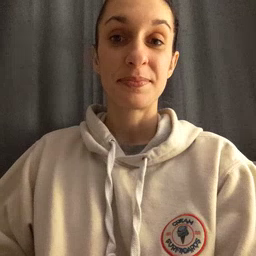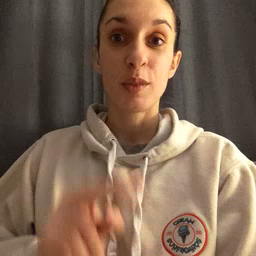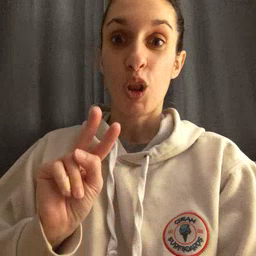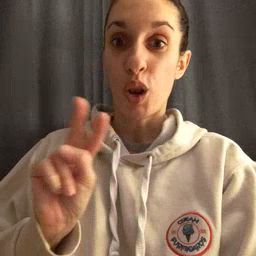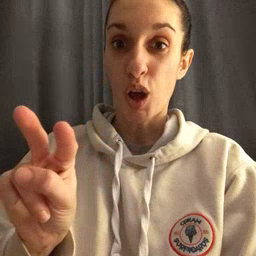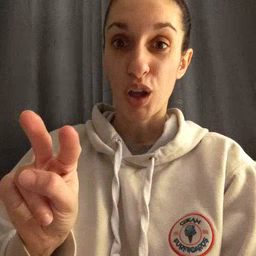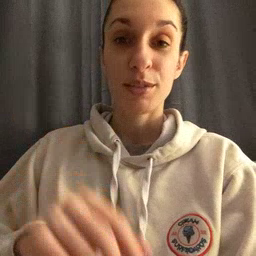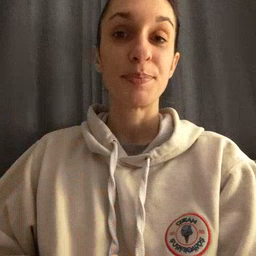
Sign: look